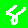
Digit: 8